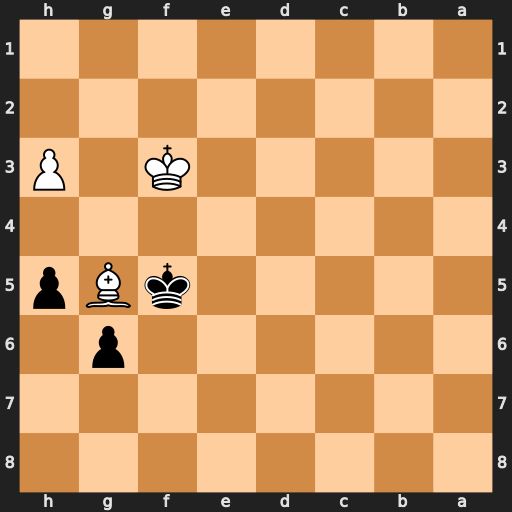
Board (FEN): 8/8/6p1/5kBp/8/5K1P/8/8
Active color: b
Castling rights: -
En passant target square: -
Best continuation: Kxg5 Kg3 Kf6 Kf2 g5 Ke2 Ke6